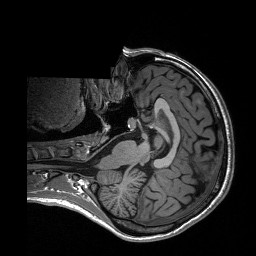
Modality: T1w
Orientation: axial
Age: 31
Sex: female
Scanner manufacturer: siemens
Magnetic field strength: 3 T
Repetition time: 2.3 s
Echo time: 0.00197 s